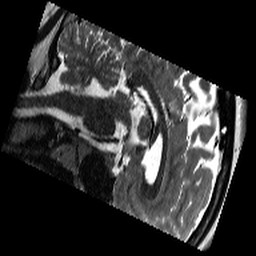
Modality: T2w
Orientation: sagittal
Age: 20
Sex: female
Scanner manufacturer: siemens
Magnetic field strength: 3 T
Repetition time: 11.39 s
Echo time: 0.09 s